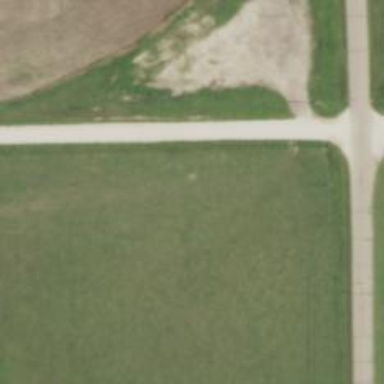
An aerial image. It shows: Unclassified road.